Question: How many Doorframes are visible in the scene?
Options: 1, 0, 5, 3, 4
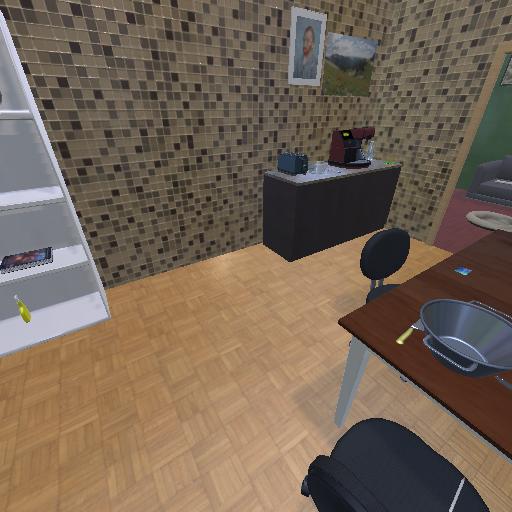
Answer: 1